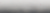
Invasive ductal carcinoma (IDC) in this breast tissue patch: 0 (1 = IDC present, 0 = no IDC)